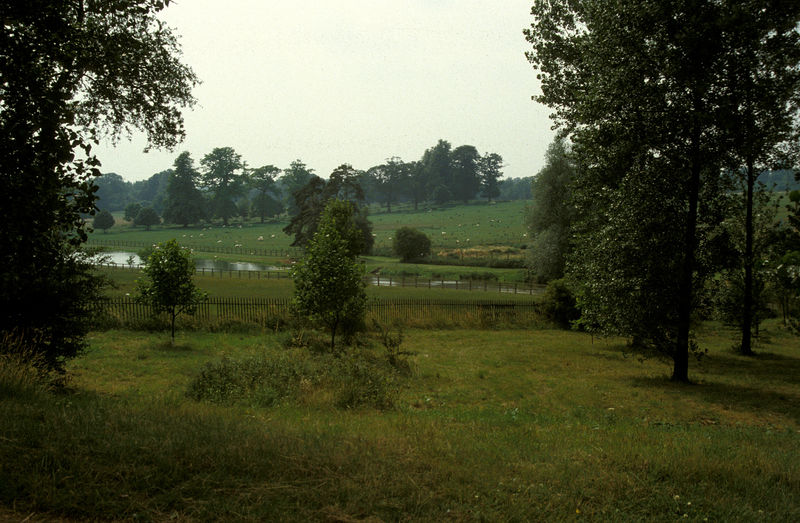
Titel: Blick vom Temple of Venus auf das Weideland außerhalb des Ha-Ha
Standort: Stowe, Buckinghamshire
Institution: Stowe Landscape Gardens
Schlagwörter: baum, blau, blätter, himmel, laub, schatten, wasser, weiß, bäume, fluss, grün, landschaft, see, teich, äste, blumen, grau, hell, hintergrund, licht, schwarz, blüte, blüten, gras, park, tier, tiere, wiese, zaun, bach, feld, gräser, hügel, natur, schilf, spiegelung, stamm, weide, weite, zweige, busch, büsche, gewässer, sträucher, wiesen, pflanzen, england, wald, anhöhe, weiher, sommer, hang, dunst, gelände, nebel, tag, herde, lattenzaun, wolkenlos, zäune, blümchen, böschung, luft, stämme, geländer, pfosten, waldrand, foto, fotografie, photographie, schaf, weiden, feuchtigkeit, bläulich, fichte, gänse, nadelbaum, tanne, liebermann, photo, farbfoto, tümpel, lanschaft, blattwerk, sonnenschein, laubbäume, weier, schafe, photografie, feucht, parklandschaft, landschaftsgarten, gehege, geschützt, kulturlandschaft, irland, abgetrennt, iröand, fernsichct